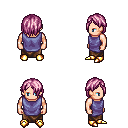
a pixel art fantasy rpg character, male body template, human, light skin, chain tabard jacket, robe skirt, pink bangs hairstyle, gold boots, four views (front, back, left, right), 2x2 character sprite sheet, small pixel art, hard edges, no anti-aliasing